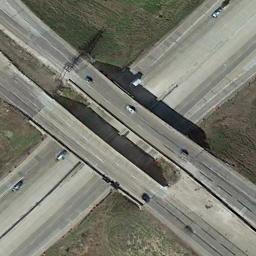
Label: overpass